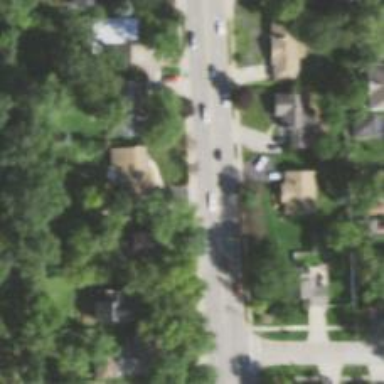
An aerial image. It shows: Unmarked road crossing.